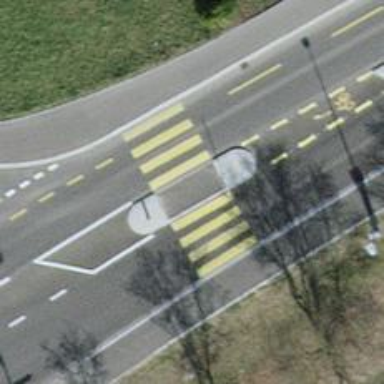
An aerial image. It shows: Secondary road with asphalt surface and dedicated cycle lane.